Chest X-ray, PA view. Patient: 88 years old, sex M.
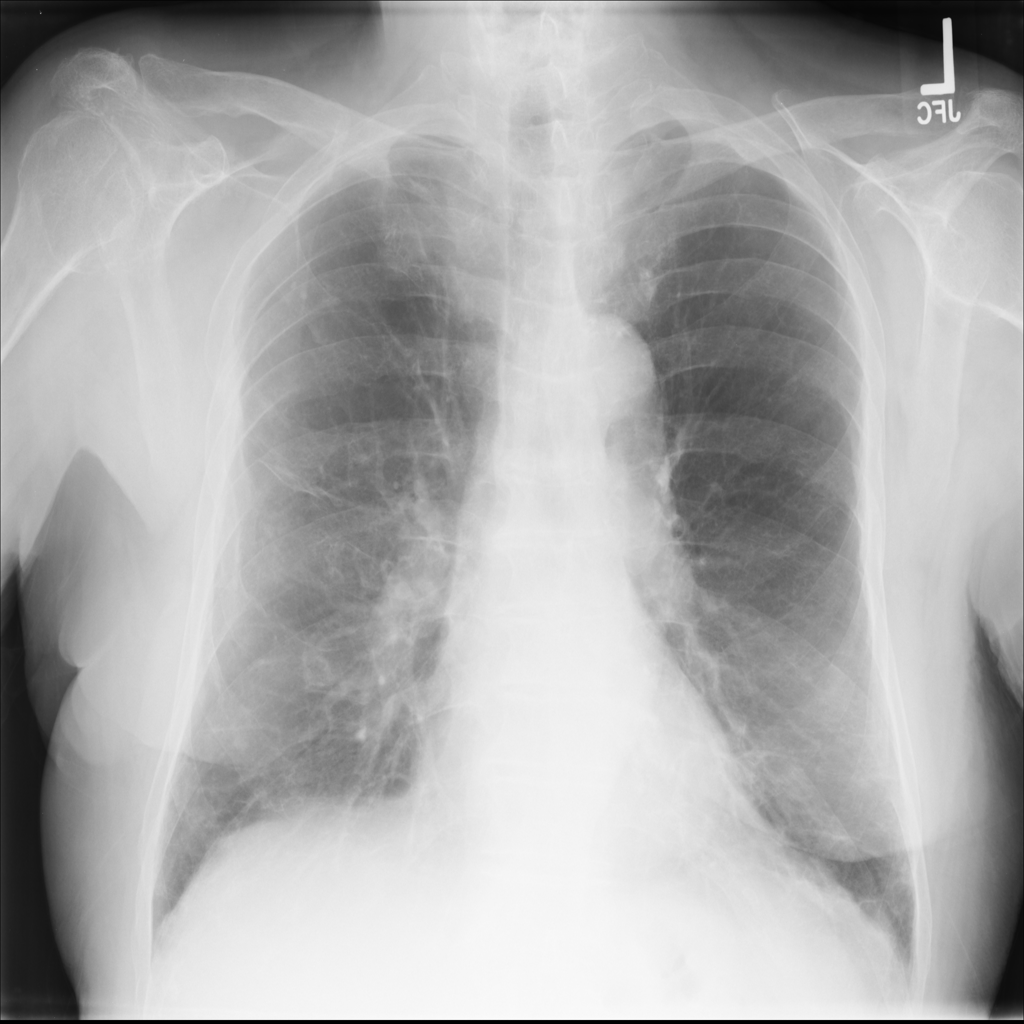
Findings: Emphysema